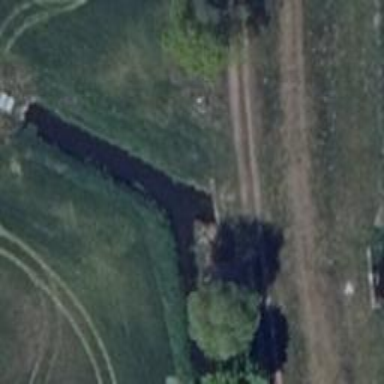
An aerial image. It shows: Weir along the waterway.